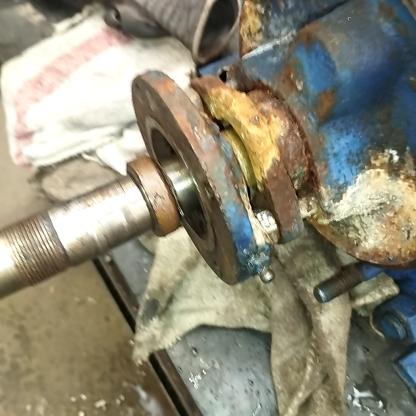
Klasa: inne